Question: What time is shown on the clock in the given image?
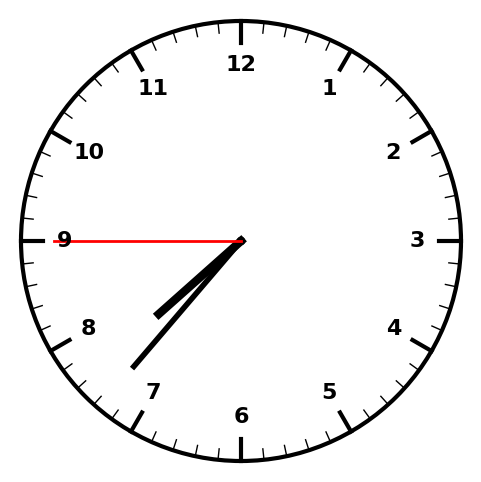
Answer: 07:36:45